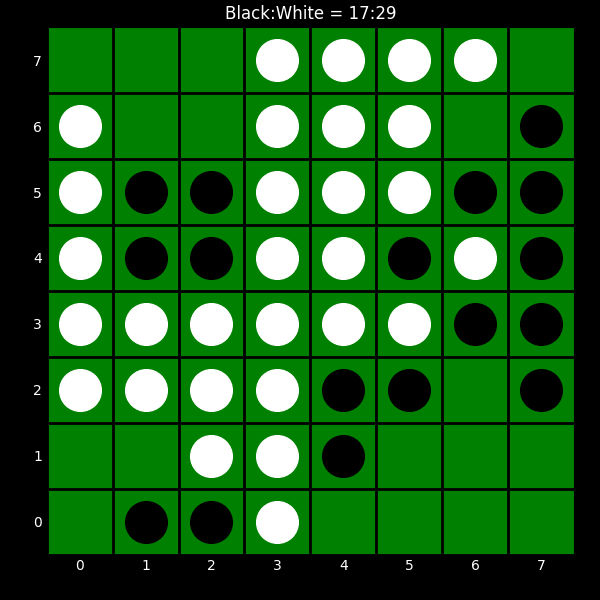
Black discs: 17
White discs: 29